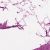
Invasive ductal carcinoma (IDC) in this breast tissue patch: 0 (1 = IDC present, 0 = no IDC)